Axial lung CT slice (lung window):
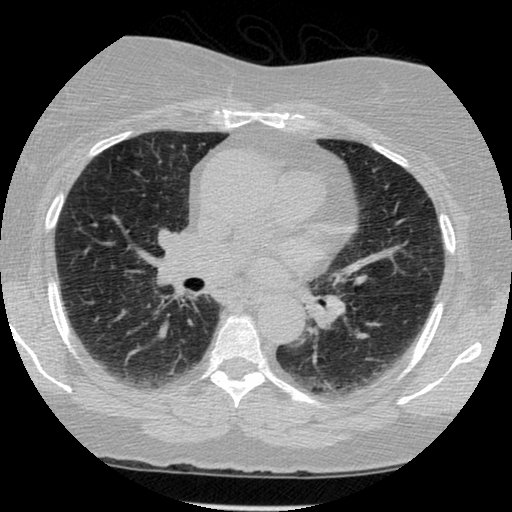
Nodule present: no